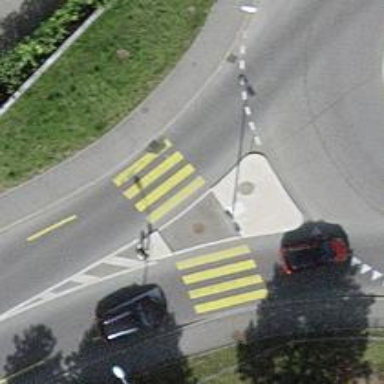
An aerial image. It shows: Uncontrolled crossing on the road.